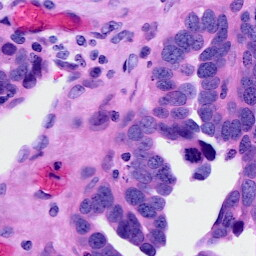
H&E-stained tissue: Ovarian